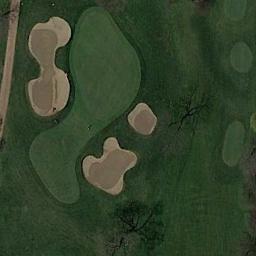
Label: golf_course